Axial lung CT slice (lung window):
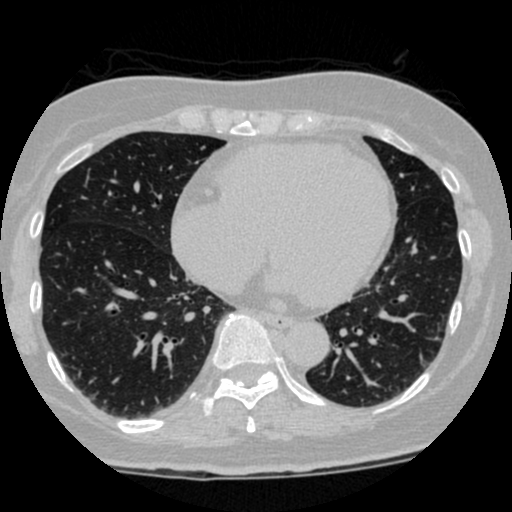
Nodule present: no